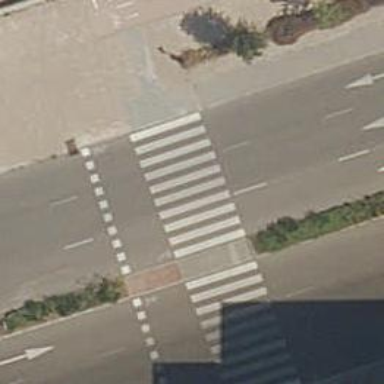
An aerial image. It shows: Footway crossing.